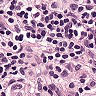
Metastatic tissue present: yes